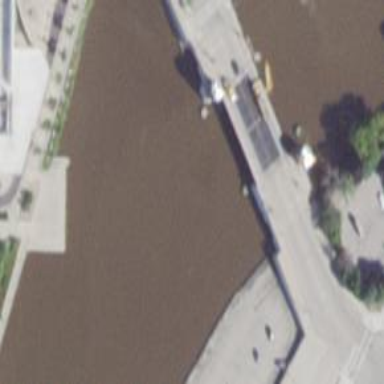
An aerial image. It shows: Bascule movable bridge.